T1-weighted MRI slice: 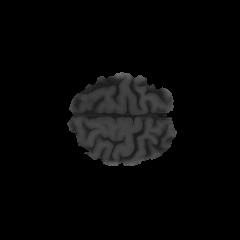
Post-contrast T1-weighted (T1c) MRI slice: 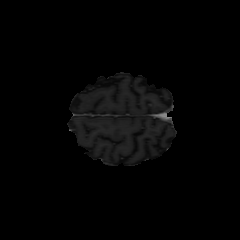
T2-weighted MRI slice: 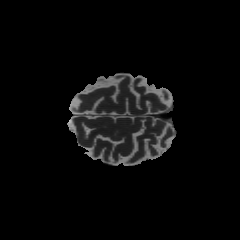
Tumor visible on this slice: no